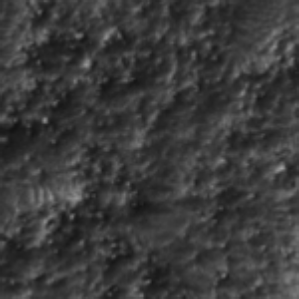
Label: frost